Aerial crown-view tile of a tropical tree (Barro Colorado Island, Panama), acquired 20240813:
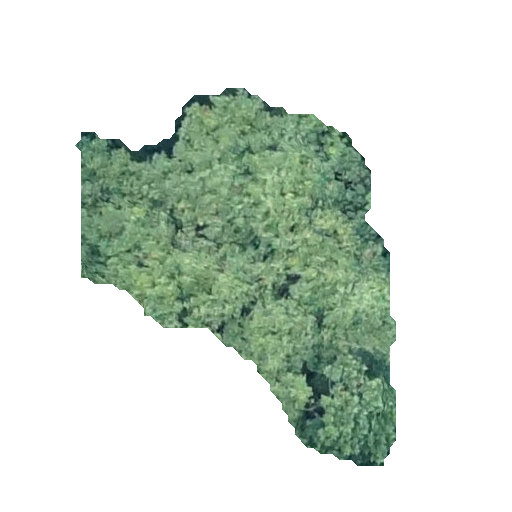
Species: Protium stevensonii
GBIF accepted scientific name: Tetragastris panamensis
Crown area: 111.999 m²